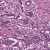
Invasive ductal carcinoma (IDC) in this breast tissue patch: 1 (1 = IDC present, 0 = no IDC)